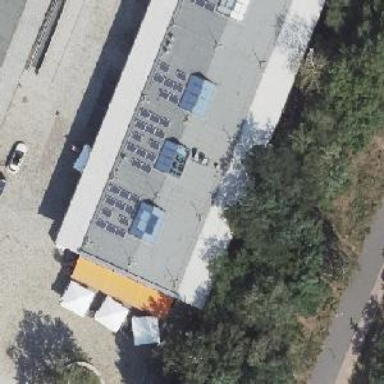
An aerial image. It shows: Warehouse with gabled roof made of tar paper.